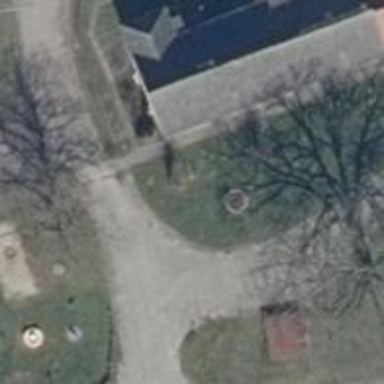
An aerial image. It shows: Alley classified as service road.